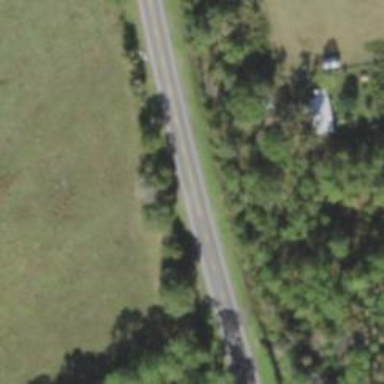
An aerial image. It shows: Abandoned road.